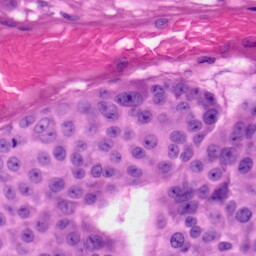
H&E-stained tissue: Skin